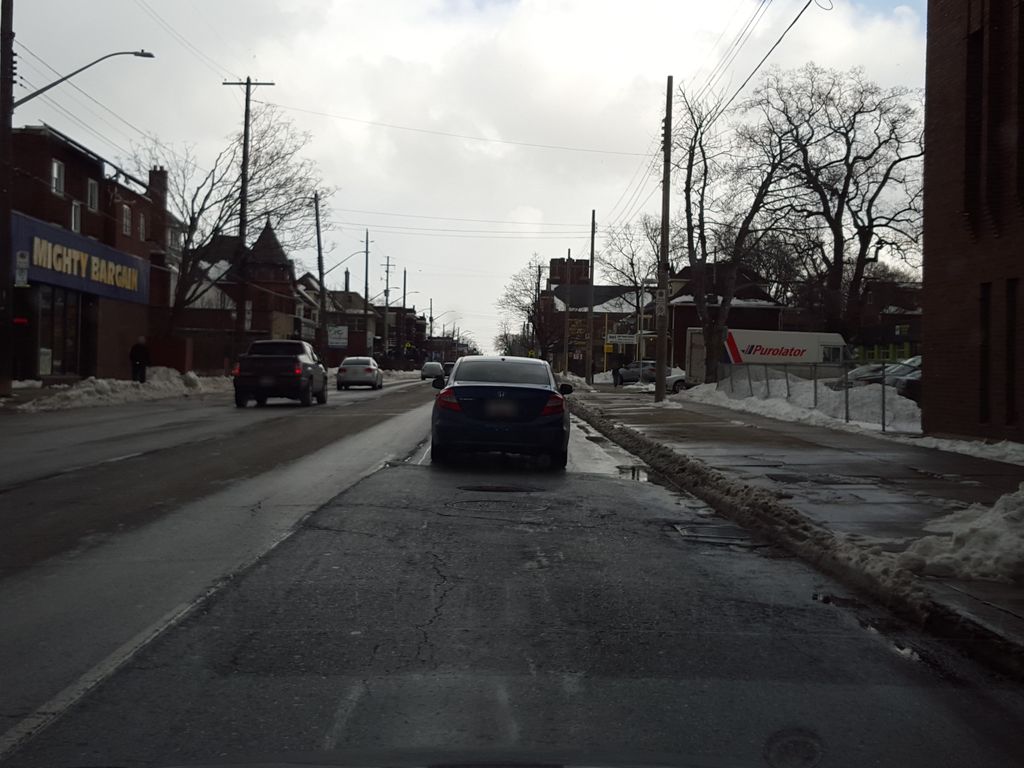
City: hamilton